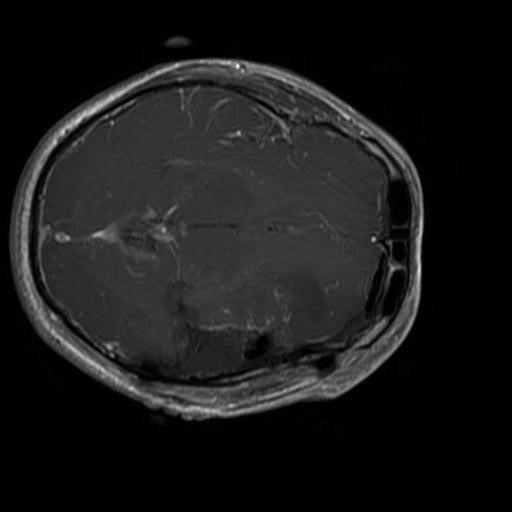
Label: brain_glioma